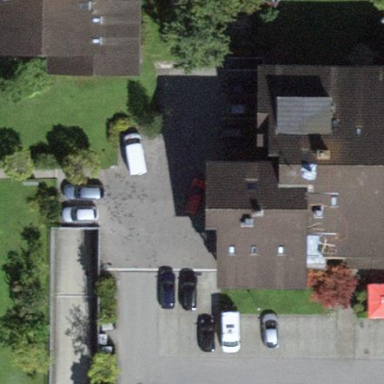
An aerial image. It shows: Restaurant building.